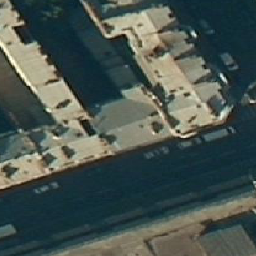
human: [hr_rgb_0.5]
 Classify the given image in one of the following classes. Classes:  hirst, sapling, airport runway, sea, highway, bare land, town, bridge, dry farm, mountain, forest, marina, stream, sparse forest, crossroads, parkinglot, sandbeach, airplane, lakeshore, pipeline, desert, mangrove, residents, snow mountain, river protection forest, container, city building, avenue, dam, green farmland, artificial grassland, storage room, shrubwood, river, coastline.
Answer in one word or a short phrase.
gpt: city building